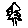
Label: tree